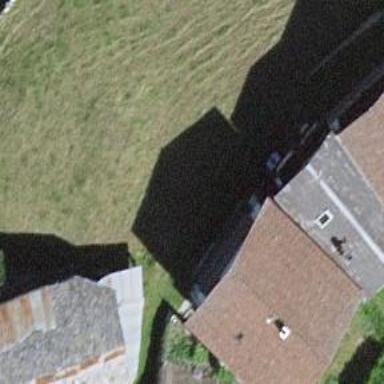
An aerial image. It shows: Simple and straightforward house.